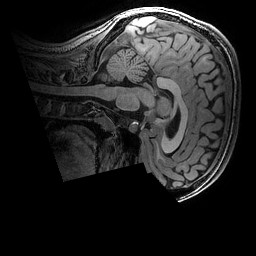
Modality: T1w
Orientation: sagittal
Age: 19
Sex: female
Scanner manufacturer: ge
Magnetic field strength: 3 T
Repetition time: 0.007 s
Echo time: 0.00342 s